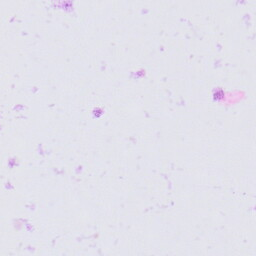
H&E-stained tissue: Prostate